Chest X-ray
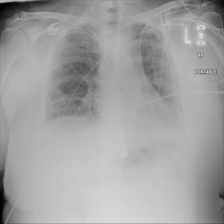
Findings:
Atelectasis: positive
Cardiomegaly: negative
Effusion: negative
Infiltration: negative
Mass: negative
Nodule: negative
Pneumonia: negative
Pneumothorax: negative
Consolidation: positive
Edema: negative
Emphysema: negative
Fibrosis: negative
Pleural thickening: negative
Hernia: negative